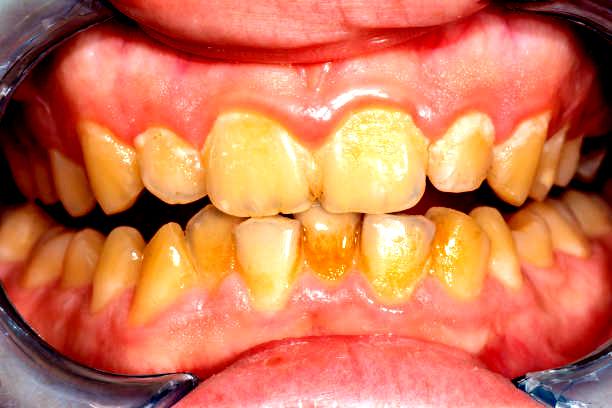
Condition: Calculus